Question: I have this situation that is really irritating me now. At random times with a success rate of approximately 70-80%, running solutions in Visual Studio 2010 in Debug mode hangs the entire system to the point I need to stick my dirty finger in the restart button of my box.
This is my setup:
- - - -
My box it's been running the same configuration for more than a year now, and only recently (1-2 weeks ago) this started happening. I've noticed this happens more often with projects targeting 4.0, and even more with 4.0 ASP.NET web sites and web services. These projects have been working great for a long time and they seem to be working fine on other dev machines, convincing me further more that the problem rests on the machine itself.
This is what I've tried without success:
- - - - - -
I figured I wouldn't need to completely uninstall VS and install it again, since I tried the repair option. It seems there are other isolated people that have had the problem before.
See:
<URL>
<URL>
Please help. This is the most annoying and frustrating issue I think I've had to dealt with latently. I need something NOT in the margin of:
"Clean Windows 7 install"
or
"Buy a new computer"
Thanks for the help in advance!
[]
(In response to Madhur's answer)
This is my Debugging->Symbols settings' page.

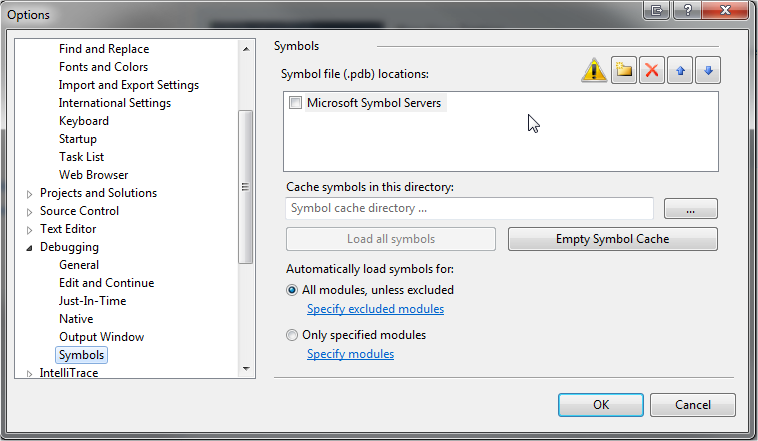
Answer: This happened once for me too. Try the following:
1. Make sure that you don't have a symbol path specified in VS under Tools | Options | Debugging | Symbols and also, that you don't have the NT_SYMBOL_PATH environment variable set on your machine.
2. Verify that you haven't specified any network shares under the same setting to server that do not exist anymore.